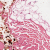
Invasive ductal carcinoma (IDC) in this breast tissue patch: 0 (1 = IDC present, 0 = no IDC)